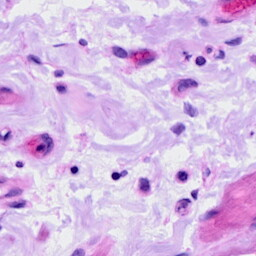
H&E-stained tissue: Ovarian